Interaction volume radius: 10 \u00c5
Interaction volume height: 15 \u00c5
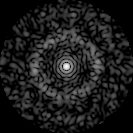
Disorder parameter: 0.8449